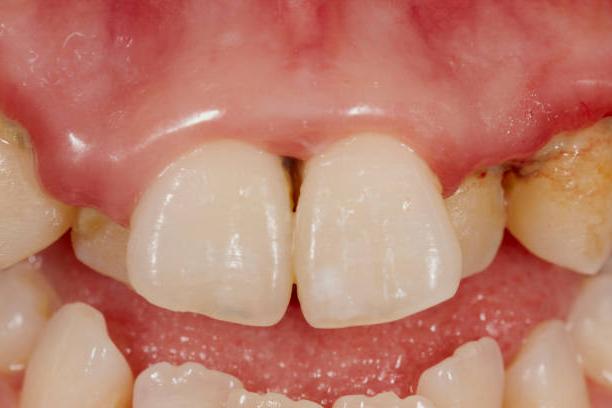
Condition: Gingivitis